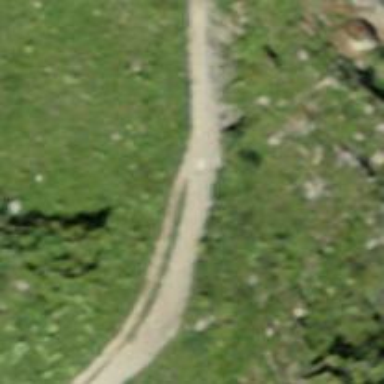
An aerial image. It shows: Path.